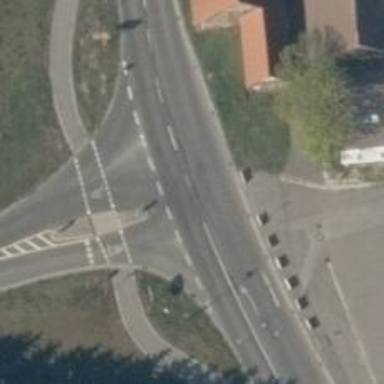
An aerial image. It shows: Primary road with asphalt surface.